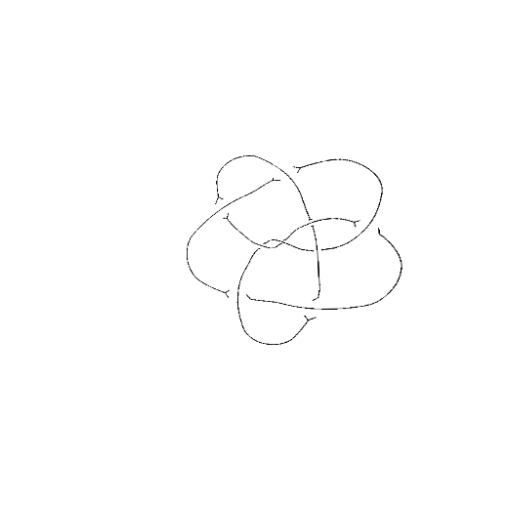
Crossing number: 9